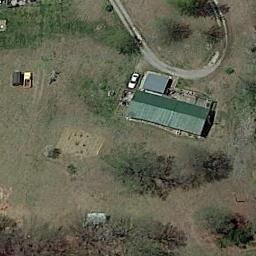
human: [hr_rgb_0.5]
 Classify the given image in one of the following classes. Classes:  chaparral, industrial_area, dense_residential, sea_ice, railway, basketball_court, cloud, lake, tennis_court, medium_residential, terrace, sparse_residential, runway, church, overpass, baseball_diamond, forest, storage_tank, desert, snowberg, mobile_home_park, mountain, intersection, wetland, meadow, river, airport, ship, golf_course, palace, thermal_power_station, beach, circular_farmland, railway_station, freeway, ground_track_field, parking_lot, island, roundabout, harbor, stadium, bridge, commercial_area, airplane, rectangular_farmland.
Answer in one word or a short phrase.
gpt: sparse_residential